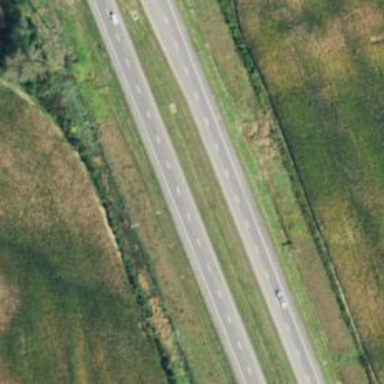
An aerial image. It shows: This image shows trunk highway that functions as expressway.